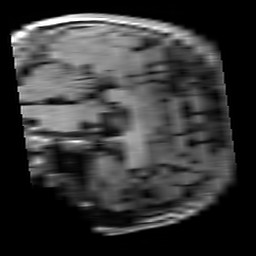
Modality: T1w
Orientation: sagittal
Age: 22
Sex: male
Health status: healthy
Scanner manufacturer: siemens
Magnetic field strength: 3 T
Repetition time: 4.1 s
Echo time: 0.0085 s